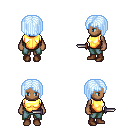
a pixel art fantasy rpg character, female body template, human, dark skin, gold chest armor, teal pants, white cyan pageboy hairstyle, brown shoes, dagger, four views (front, back, left, right), 2x2 character sprite sheet, small pixel art, hard edges, no anti-aliasing